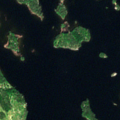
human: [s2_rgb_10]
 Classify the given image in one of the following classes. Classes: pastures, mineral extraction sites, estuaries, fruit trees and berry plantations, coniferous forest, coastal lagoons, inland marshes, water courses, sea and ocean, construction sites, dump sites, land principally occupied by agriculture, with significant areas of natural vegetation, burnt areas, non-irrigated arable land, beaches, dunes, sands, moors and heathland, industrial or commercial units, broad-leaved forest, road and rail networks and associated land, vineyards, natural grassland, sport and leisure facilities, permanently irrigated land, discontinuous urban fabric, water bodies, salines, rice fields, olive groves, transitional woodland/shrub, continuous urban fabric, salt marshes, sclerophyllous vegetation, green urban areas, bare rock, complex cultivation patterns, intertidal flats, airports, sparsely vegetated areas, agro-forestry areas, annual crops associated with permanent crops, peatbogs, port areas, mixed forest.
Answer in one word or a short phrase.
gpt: mixed forest, water bodies